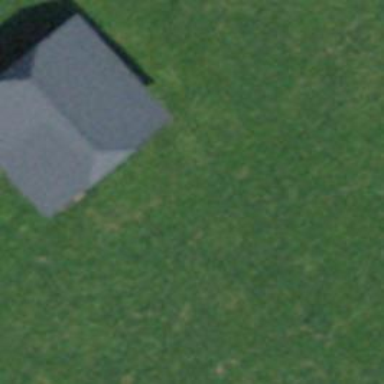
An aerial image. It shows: Rural barn.